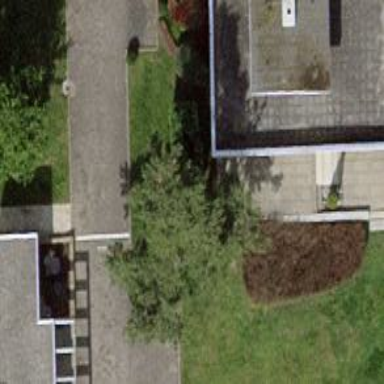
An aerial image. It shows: Evergreen needle-leaved tree.